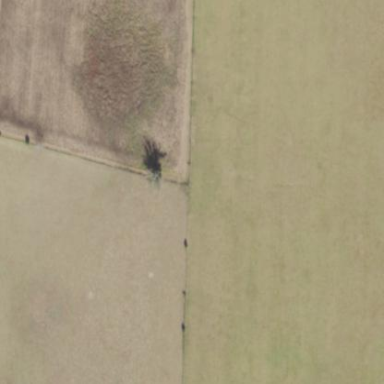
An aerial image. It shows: Farmland with grass as the main crop.